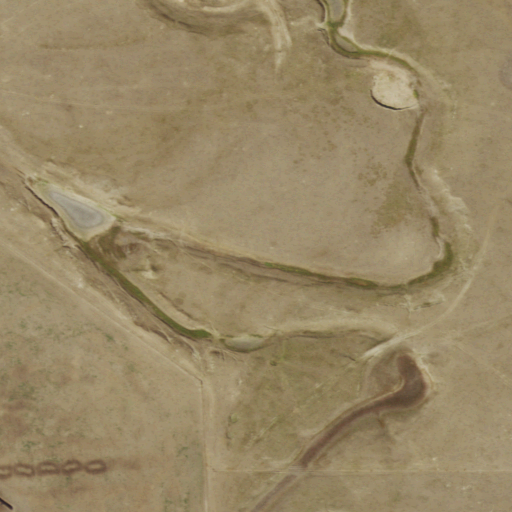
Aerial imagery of valley in Colorado named Dry Gulch containing grassland and cultivated crops